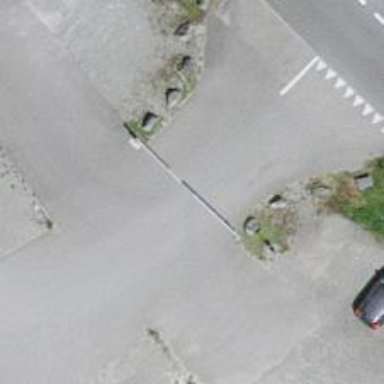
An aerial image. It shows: Lift gate barrier.